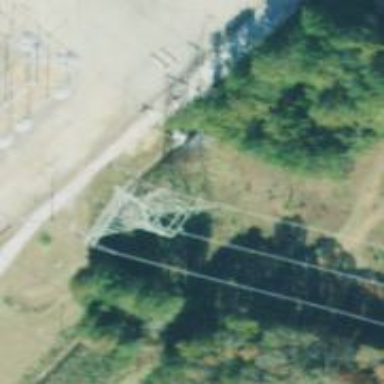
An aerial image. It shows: Lattice structure tower.